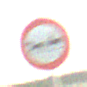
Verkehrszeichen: VerbotGespannfuhrwerke
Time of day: SunriseSunset
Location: Outdoor (Beach)
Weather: Clear
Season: NotSpecified
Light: Natural